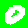
Digit: 0